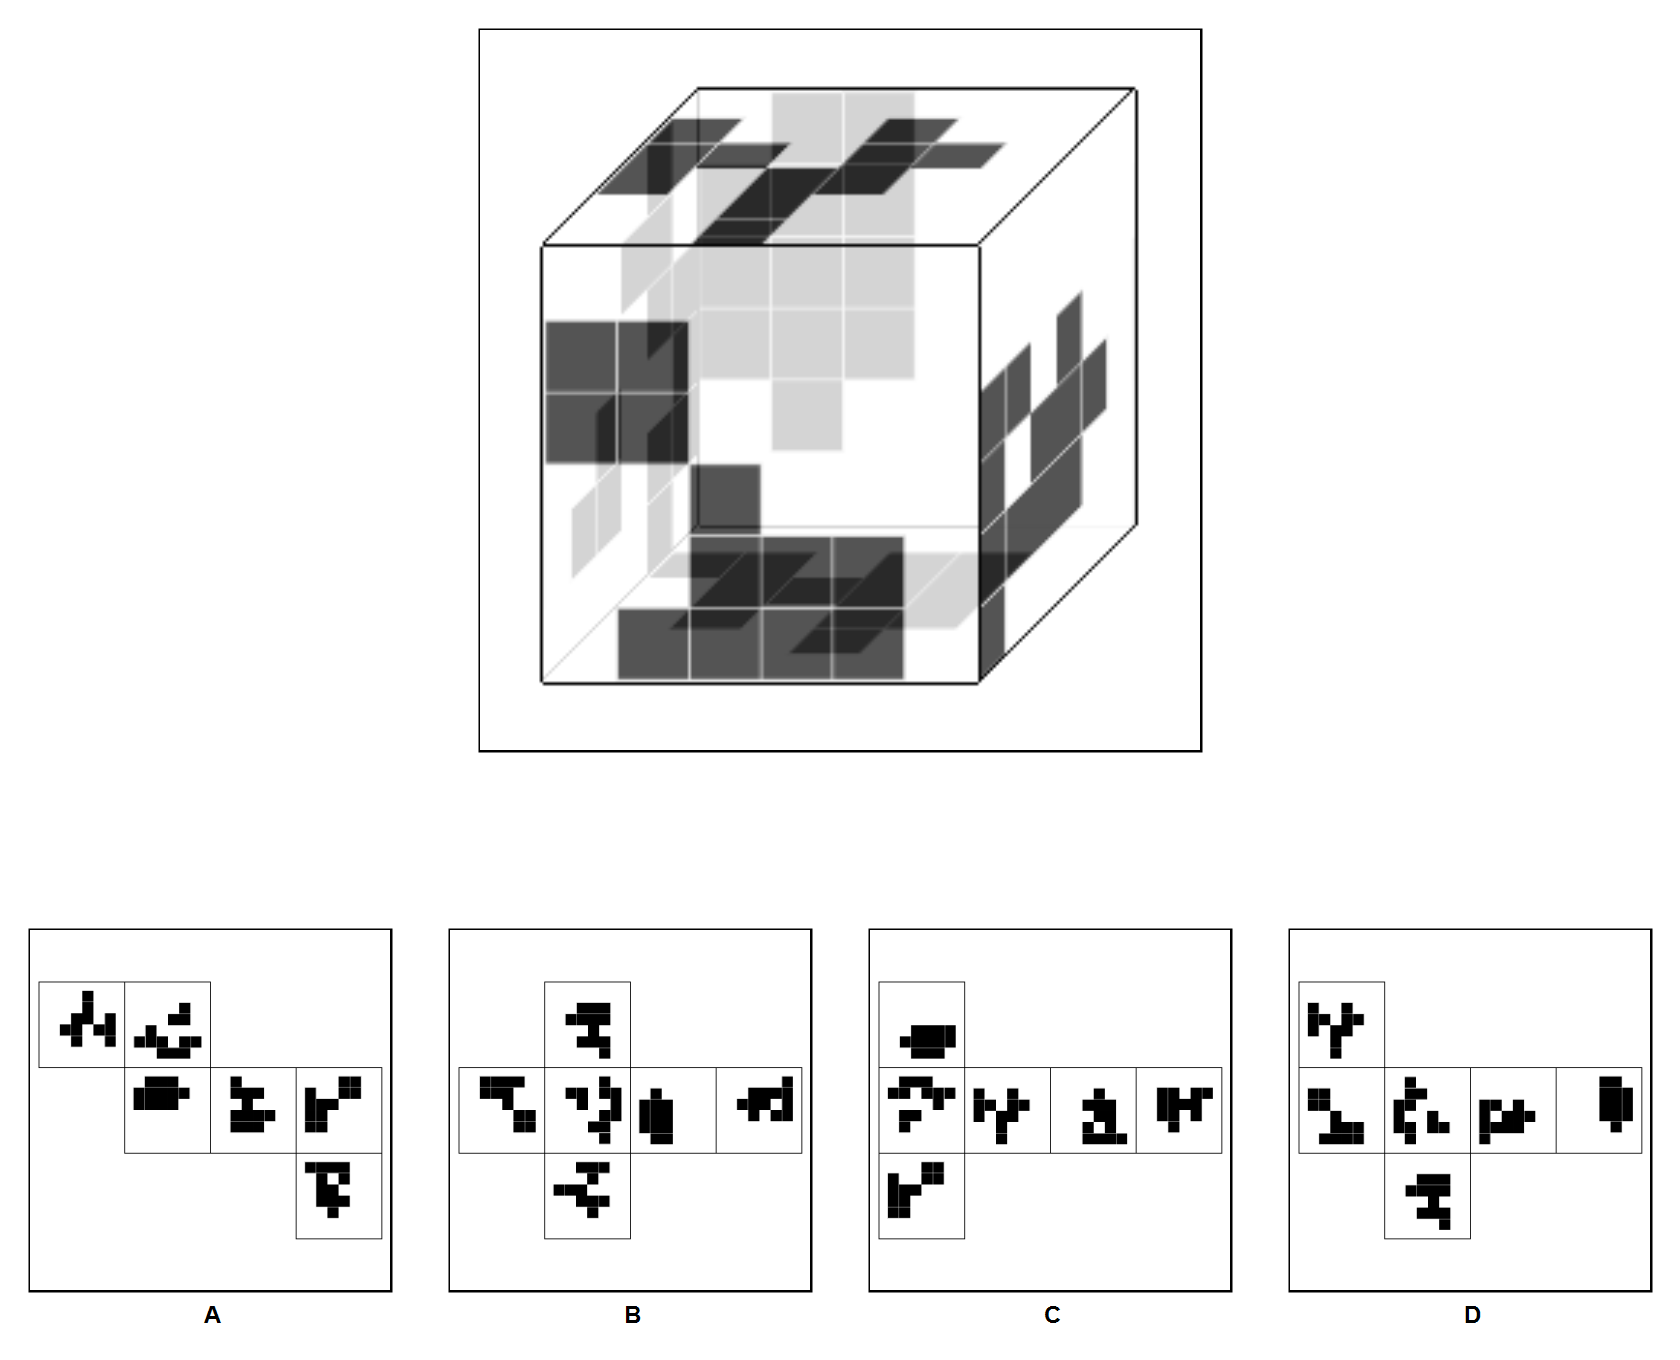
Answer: D